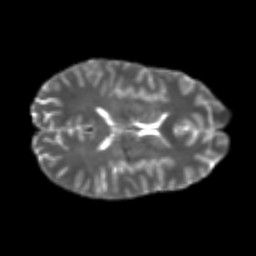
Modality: T2w
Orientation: axial
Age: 25
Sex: female
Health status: healthy
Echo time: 0.074 s